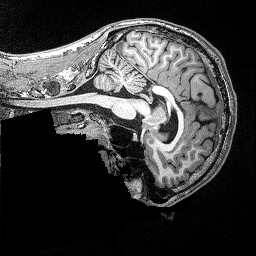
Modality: T1w
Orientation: sagittal
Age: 23
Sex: male
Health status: ill
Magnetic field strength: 3 T
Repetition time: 2.53 s
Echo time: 0.00331 s